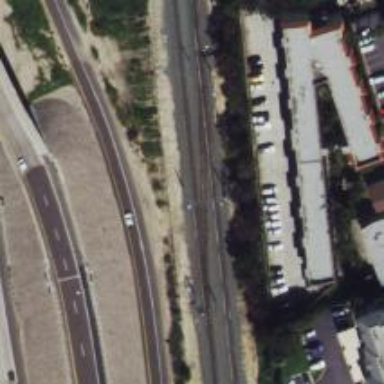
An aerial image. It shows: Light rail electrified with contact line.